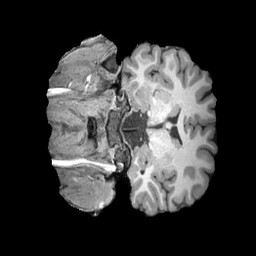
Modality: T1w
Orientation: coronal
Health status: healthy